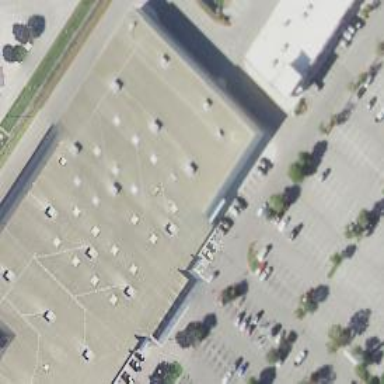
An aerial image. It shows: Retail building.